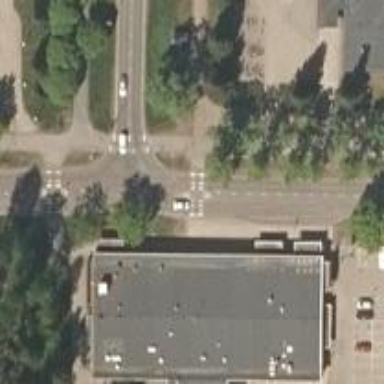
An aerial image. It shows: Zebra crossing on the road.